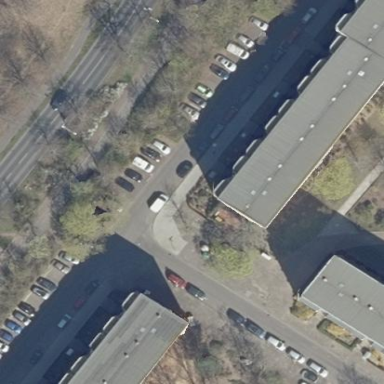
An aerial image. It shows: Flat-roofed apartment building.